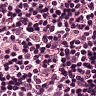
Metastatic tissue present: no